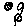
Label: moon